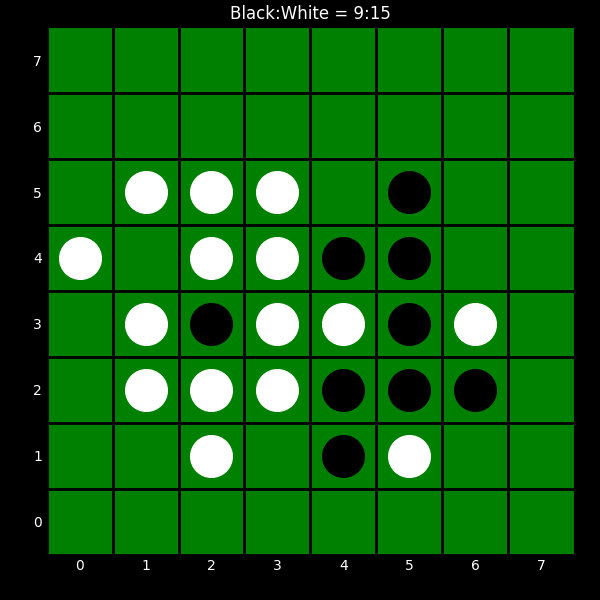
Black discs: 9
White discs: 15